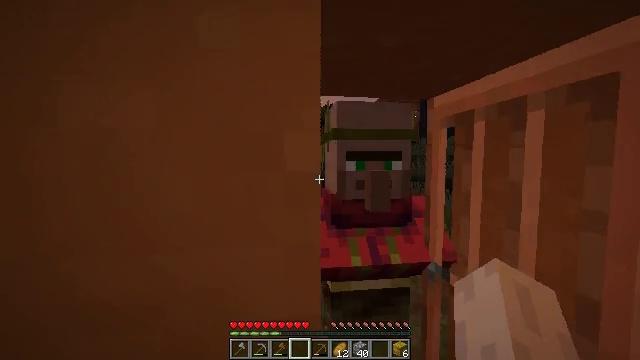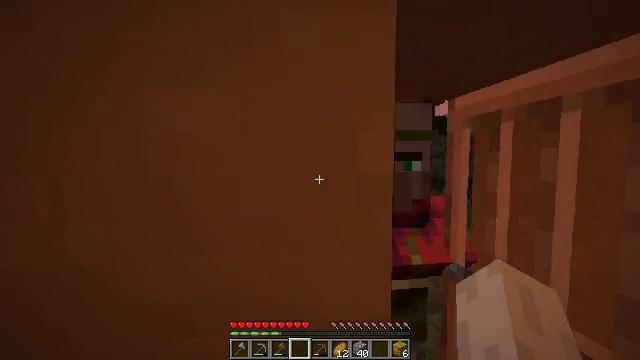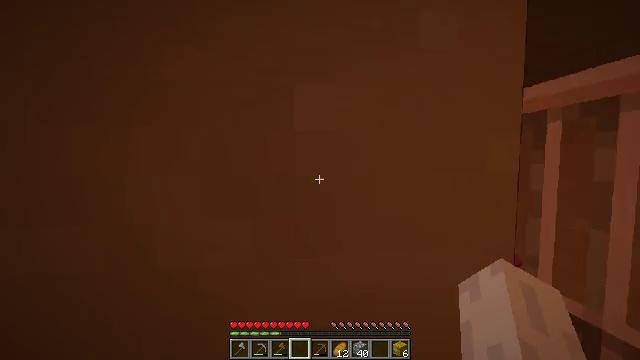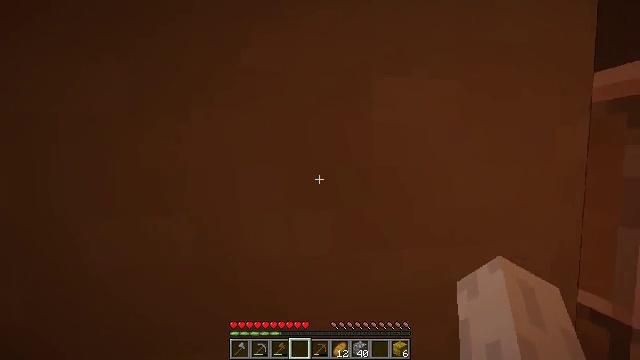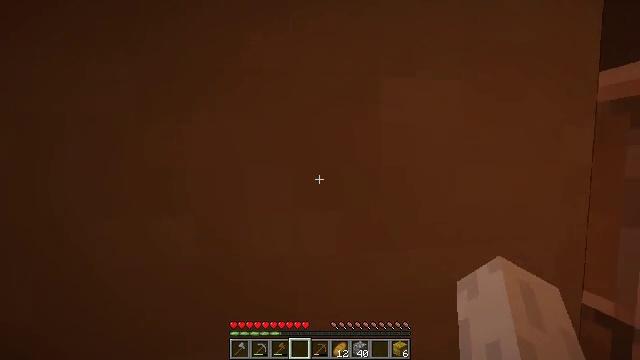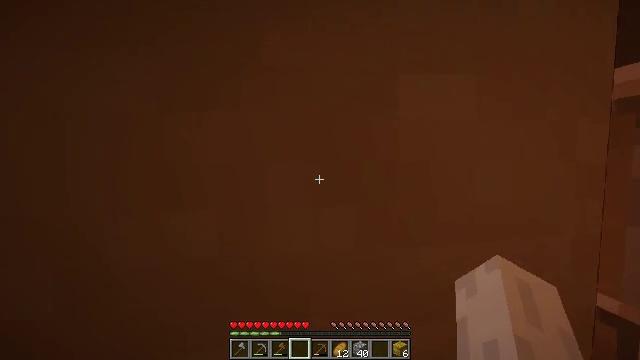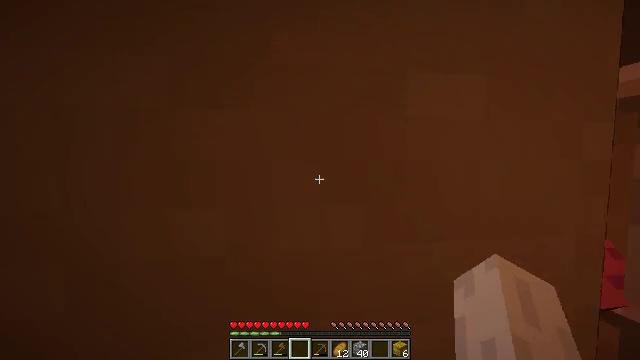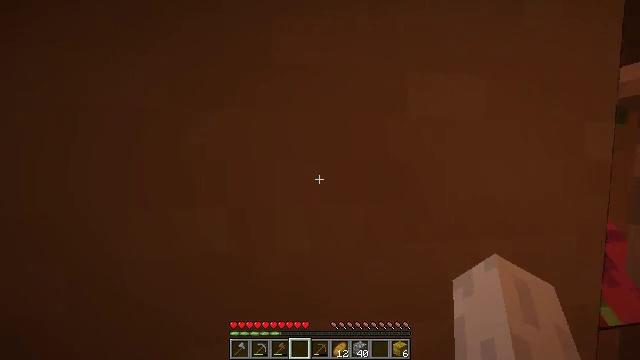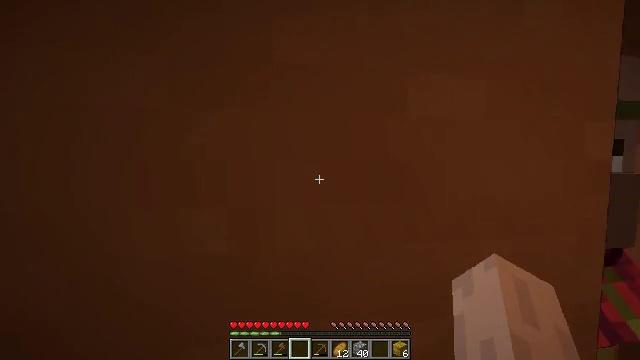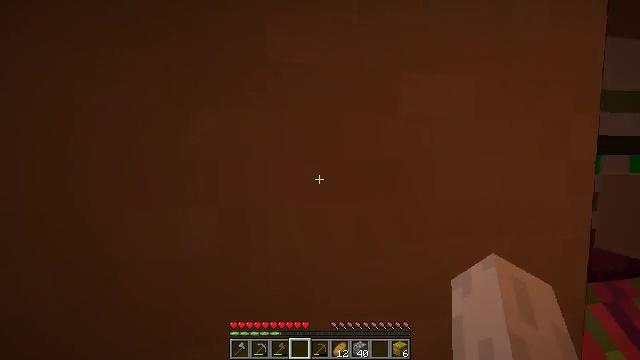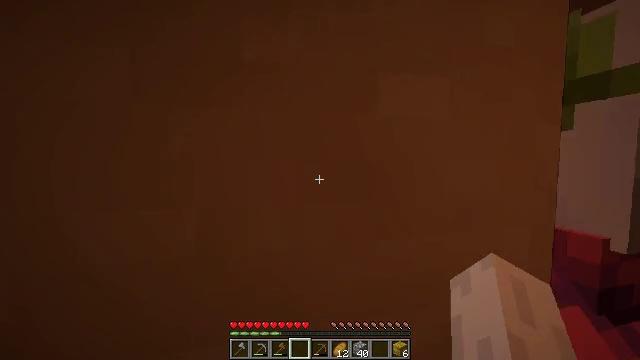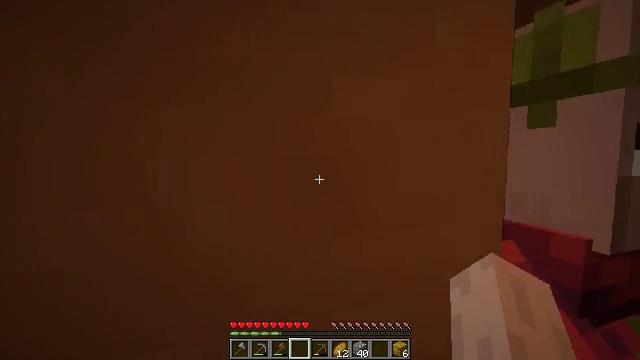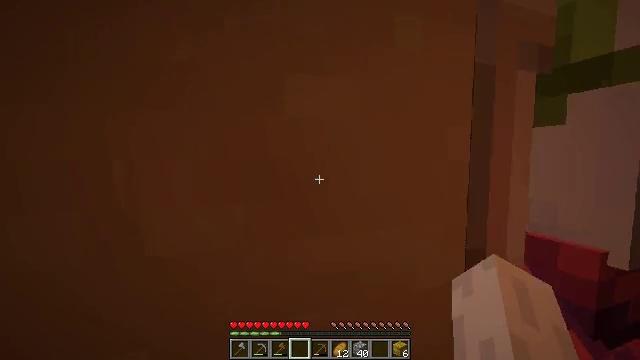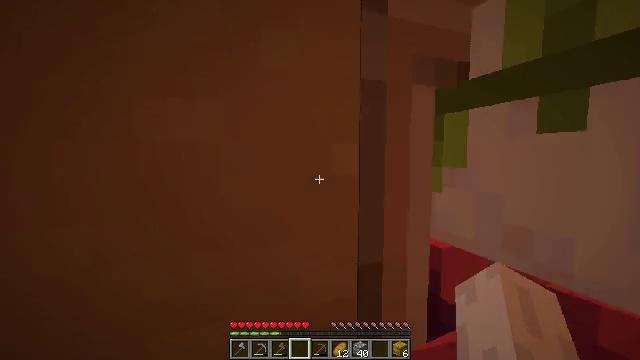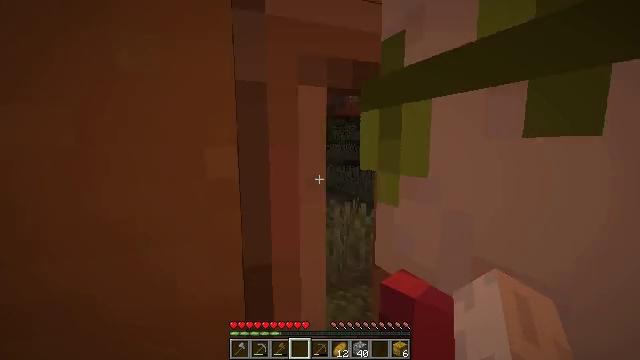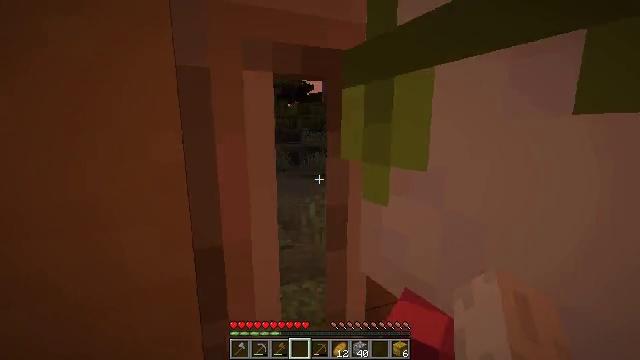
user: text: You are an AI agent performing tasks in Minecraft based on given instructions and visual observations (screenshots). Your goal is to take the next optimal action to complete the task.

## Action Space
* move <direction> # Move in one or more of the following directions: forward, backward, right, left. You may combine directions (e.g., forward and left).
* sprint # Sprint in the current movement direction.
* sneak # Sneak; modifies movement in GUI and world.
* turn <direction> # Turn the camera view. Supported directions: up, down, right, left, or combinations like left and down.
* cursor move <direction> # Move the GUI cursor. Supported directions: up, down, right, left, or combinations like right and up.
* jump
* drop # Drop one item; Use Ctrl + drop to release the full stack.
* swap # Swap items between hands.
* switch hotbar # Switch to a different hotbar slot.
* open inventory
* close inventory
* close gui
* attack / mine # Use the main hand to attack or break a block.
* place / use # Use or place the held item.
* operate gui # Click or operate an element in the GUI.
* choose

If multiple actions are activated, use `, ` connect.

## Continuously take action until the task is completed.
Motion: motion action
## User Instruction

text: Gather an orange bed for future use.
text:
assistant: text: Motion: move left
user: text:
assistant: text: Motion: no_op
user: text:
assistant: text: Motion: no_op
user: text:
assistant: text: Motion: no_op
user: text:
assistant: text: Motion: no_op
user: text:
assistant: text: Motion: no_op
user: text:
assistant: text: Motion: no_op
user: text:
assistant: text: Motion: no_op
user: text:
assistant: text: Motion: turn right
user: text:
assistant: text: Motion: turn right
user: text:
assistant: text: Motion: move right, turn right
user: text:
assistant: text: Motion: move right, turn right
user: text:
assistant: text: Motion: move right
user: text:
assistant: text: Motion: move right, turn down
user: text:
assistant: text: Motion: turn down
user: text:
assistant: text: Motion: turn down
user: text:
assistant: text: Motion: no_op
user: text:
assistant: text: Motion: no_op
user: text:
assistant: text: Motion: no_op
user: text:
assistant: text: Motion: no_op
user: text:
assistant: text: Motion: no_op
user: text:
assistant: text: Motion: no_op
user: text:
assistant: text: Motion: no_op
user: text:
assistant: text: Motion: no_op
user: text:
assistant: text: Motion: no_op
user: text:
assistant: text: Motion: turn right and down
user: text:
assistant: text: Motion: turn right and down
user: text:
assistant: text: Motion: turn right and down
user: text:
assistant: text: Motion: turn right and down
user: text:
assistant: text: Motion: turn right and down